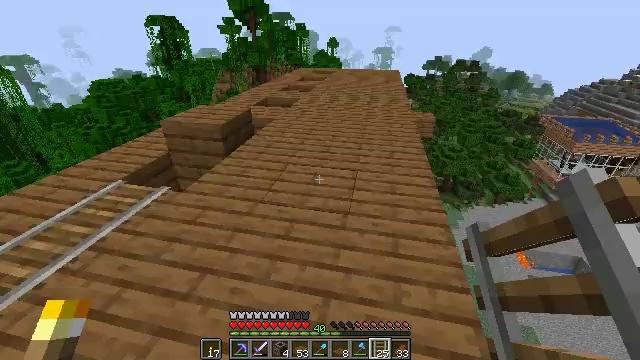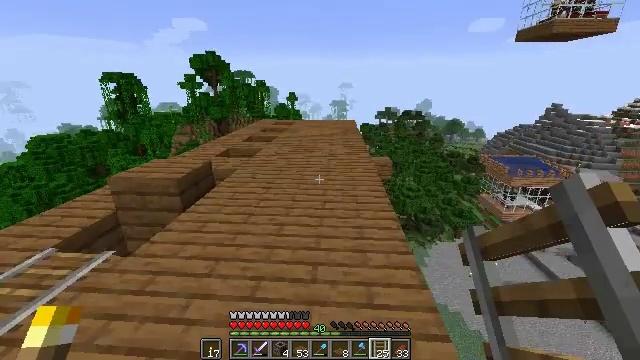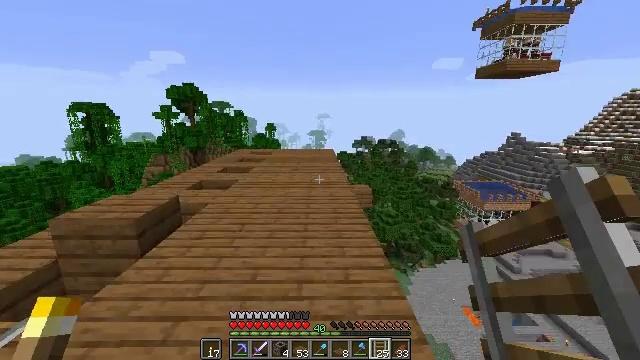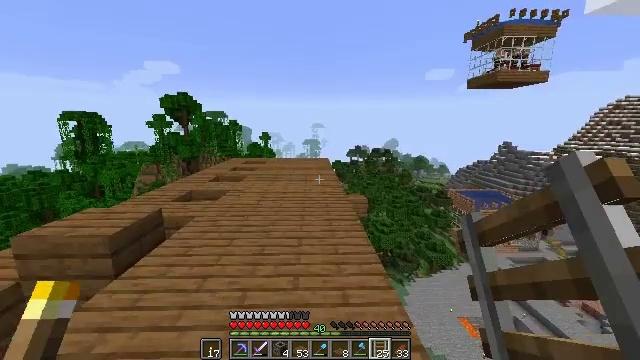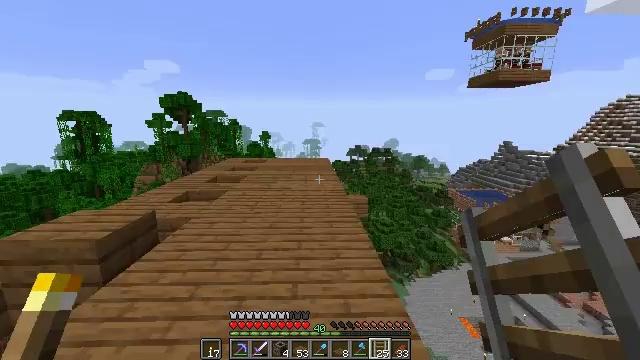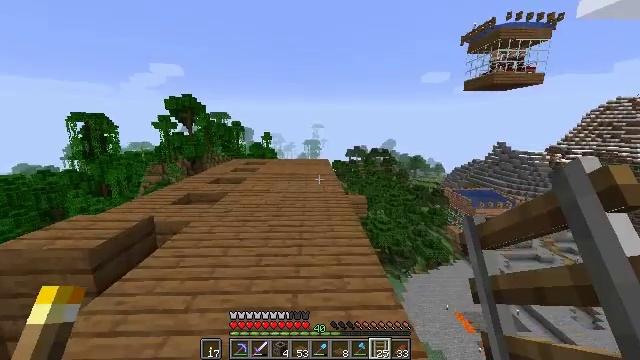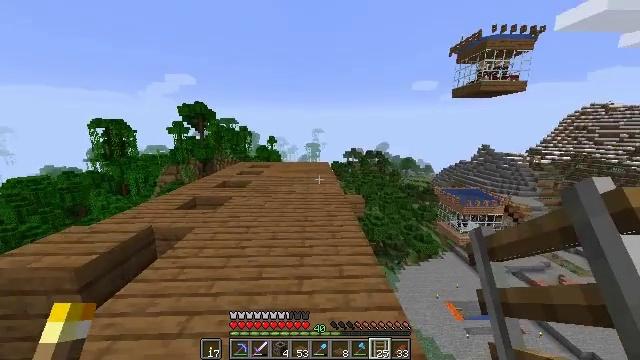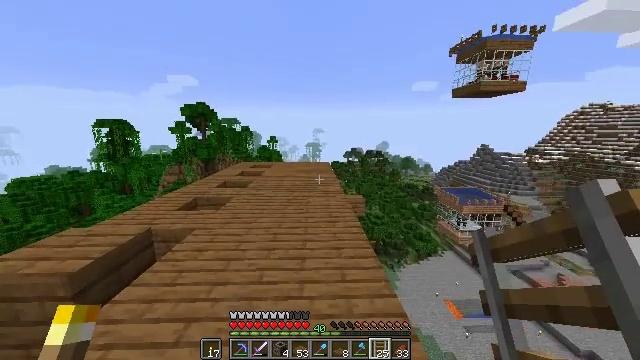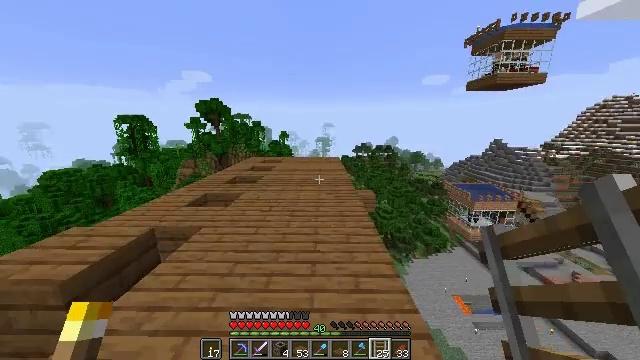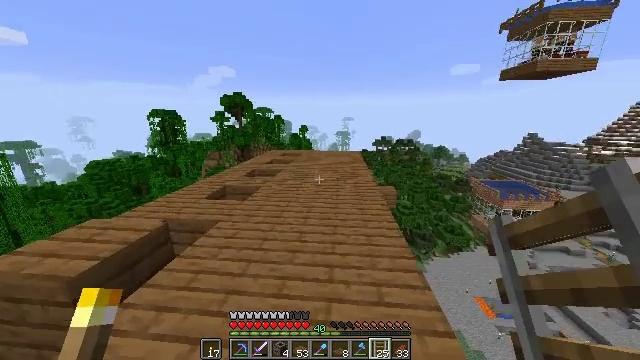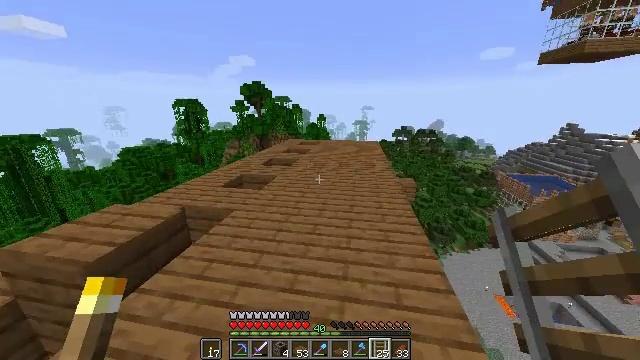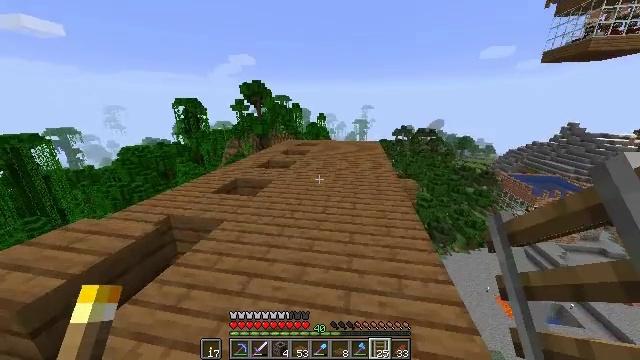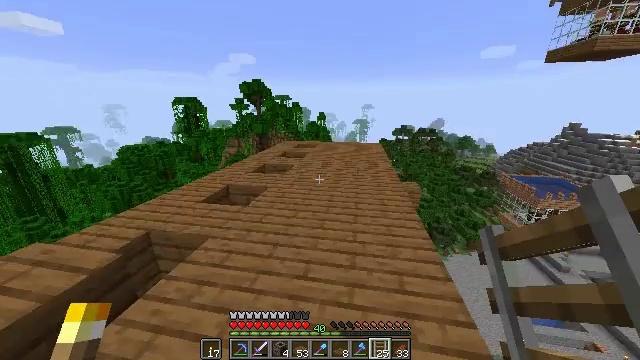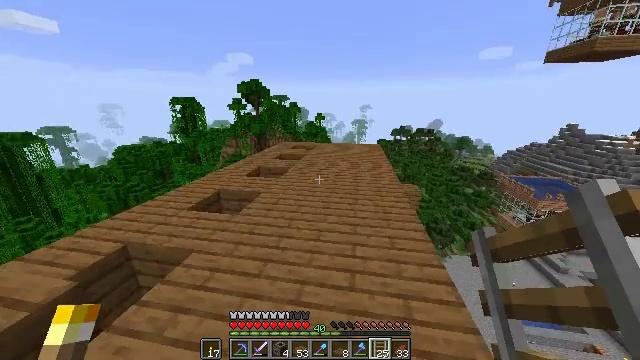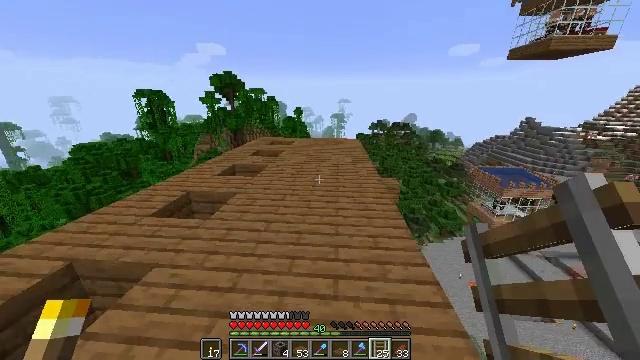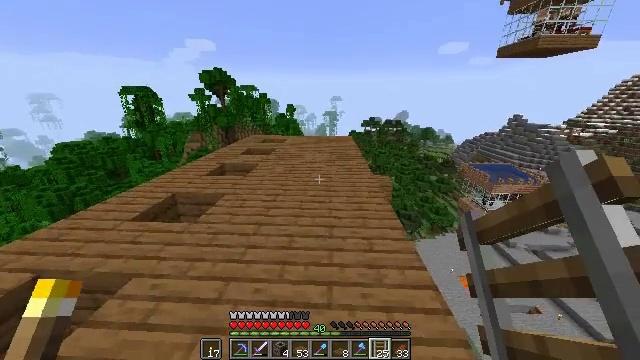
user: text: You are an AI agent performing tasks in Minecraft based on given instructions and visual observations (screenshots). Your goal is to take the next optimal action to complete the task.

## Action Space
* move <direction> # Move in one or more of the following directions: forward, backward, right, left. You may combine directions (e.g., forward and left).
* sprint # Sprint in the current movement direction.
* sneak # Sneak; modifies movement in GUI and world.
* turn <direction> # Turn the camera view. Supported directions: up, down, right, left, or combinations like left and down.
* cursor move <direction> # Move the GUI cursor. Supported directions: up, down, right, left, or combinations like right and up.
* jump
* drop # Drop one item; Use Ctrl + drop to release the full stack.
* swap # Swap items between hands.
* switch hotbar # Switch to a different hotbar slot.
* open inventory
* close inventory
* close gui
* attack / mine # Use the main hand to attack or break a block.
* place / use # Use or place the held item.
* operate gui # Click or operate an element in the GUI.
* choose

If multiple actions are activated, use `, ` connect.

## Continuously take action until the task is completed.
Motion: motion action
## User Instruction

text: Get rabbit stew by using the crafting table.
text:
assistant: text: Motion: move forward, turn right and up
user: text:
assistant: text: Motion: move forward, turn right and up
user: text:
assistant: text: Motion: move forward, turn right and up
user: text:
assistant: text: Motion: move forward, sprint
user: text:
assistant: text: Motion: move forward, sprint
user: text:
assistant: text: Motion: move forward, sprint
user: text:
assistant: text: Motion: move forward
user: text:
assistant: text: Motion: move forward, sprint, turn left and down
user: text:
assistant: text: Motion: move forward, sprint, turn left and down
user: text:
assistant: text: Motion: move forward, sprint, turn left and down
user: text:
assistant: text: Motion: move forward, sprint
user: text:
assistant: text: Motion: move forward
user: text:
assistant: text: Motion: move forward
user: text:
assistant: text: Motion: move forward, turn right and down
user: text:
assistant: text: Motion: move forward, turn right, jump
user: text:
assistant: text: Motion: move forward, jump
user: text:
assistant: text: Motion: move forward, jump
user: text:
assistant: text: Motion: move forward, jump
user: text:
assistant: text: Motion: move forward, jump
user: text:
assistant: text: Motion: move forward
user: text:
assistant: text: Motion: move forward
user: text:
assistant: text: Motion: move forward
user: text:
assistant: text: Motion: move forward
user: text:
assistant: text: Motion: no_op
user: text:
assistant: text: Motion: no_op
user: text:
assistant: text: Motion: no_op
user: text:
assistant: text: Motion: no_op
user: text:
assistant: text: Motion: no_op
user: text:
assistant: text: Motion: no_op
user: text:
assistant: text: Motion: turn left and down